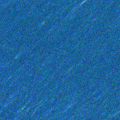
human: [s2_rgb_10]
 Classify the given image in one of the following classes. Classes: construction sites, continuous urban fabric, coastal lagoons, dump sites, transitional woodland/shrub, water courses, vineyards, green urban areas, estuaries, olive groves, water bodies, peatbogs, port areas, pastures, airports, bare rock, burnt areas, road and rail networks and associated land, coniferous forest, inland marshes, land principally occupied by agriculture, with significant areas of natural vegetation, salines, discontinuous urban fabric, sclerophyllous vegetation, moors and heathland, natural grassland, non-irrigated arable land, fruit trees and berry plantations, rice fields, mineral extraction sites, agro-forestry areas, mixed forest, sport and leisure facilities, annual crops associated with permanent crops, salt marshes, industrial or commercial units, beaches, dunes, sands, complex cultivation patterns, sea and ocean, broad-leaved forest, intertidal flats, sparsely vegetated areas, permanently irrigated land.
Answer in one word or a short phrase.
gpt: sea and ocean